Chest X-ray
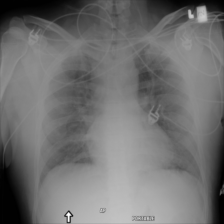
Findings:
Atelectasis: negative
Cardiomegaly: negative
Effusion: negative
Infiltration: negative
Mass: negative
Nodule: negative
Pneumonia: negative
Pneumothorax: negative
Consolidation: negative
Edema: negative
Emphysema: negative
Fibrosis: negative
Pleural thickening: negative
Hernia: negative